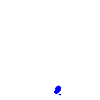
Particle: electron